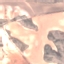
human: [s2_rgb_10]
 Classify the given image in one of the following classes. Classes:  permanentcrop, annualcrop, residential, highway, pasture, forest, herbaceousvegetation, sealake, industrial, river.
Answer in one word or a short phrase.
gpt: HerbaceousVegetation